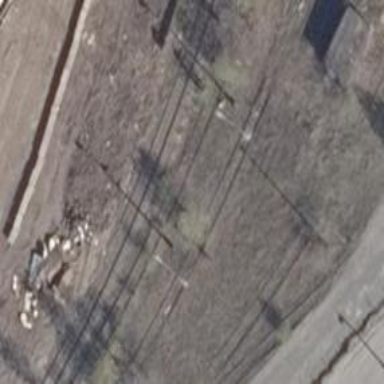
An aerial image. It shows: Disused railway.